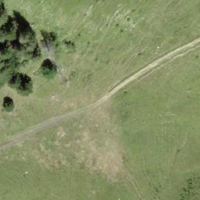
EUNIS habitat code: 26
Species observed at this site:
Parnassia palustris